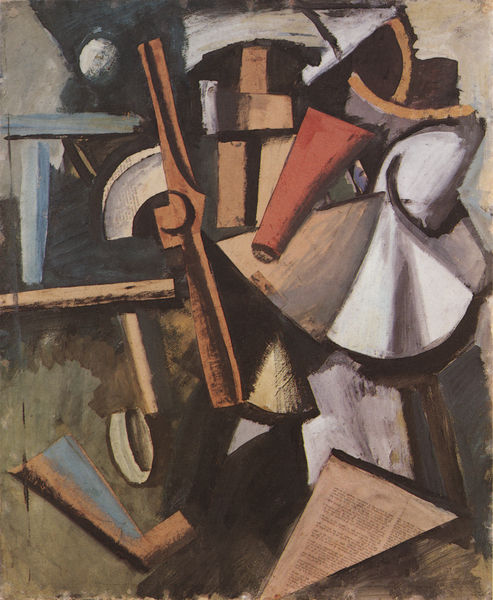
Titel: Composizione con elica
Künstler: Mario Sironi
Standort: Milano
Institution: Collezione G. Mattioli
Schlagwörter: blau, dunkel, gemälde, schatten, weiß, dreieck, komposition, kubismus, kubistisch, bewegung, braun, bunt, grau, hintergrund, holz, hut, orange, schwarz, tisch, vordergrund, rot, tuch, beige, expressionismus, malerei, zylinder, mensch, bild, instrument, öl, figur, interieur, gitarre, person, kontrast, kreis, rund, chaos, stilleben, stillleben, farbig, schrift, papier, italien, moderne, abstrakt, farben, modern, farbe, formen, linien, material, abstraktion, assemblage, collage, regen, futurismus, maschine, zangen, gemalt, kegel, linie, farbflächen, clown, form, text, zeitung, durcheinander, klassische moderne, kugel, kunst, kollage, buchseite, halbkreis, ecken, geometrisch, geige, werkzeug, brief, briefe, picasso, vordergund, tonig, diagonale, trichter, stange, verschieden, dreiecke, geometrie, spaß, kuben, duchamp, ungenau, scherben, gegenstände, winkel, kubus, da vinci, organische formen, überschneidungen, analytisch, synthetisch, braque, leger, wiß, papie, sicheln, verwirrend, wirrwar, propeller, geometri, klare formen, deduktiv, aufhebung des bildraums, collagenartig, differenziert, ergen, legger, stereometrie, trichterformen, zeitungspapier, zeizung